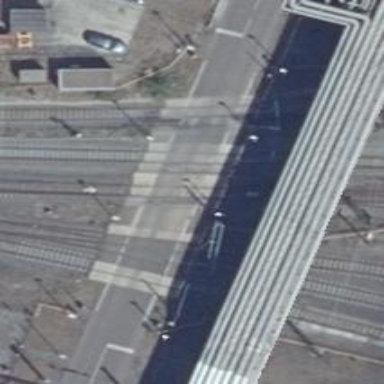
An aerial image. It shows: Railway switch.